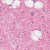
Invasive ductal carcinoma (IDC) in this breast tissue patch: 0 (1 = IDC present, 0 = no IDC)